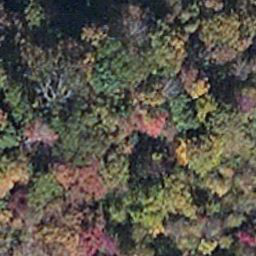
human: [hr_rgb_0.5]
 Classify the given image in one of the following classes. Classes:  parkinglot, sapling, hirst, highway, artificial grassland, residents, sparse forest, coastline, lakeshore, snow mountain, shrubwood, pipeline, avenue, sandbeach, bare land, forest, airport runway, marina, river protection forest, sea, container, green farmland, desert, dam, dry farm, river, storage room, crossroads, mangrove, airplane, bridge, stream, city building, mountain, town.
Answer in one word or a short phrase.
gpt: mangrove